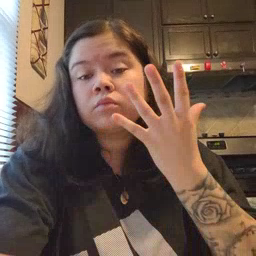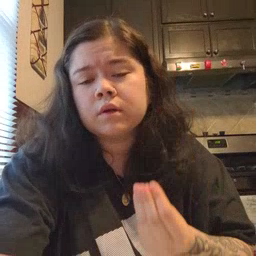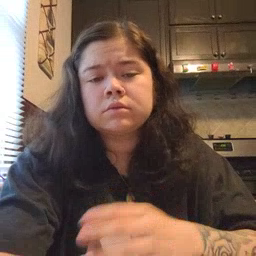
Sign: wet